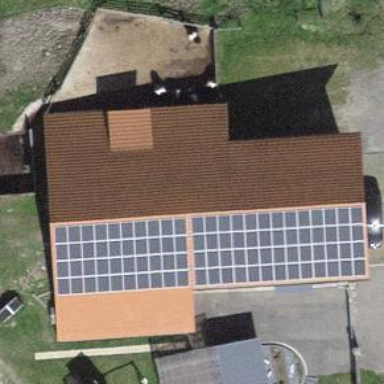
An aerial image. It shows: Solar power generator using photovoltaic panels.